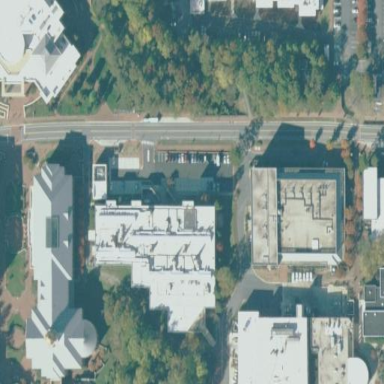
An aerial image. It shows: University building.